Question: I need to do some "for" cycle in PHP that will generate table with vertical numbered cells. Here is the image for better understanding:

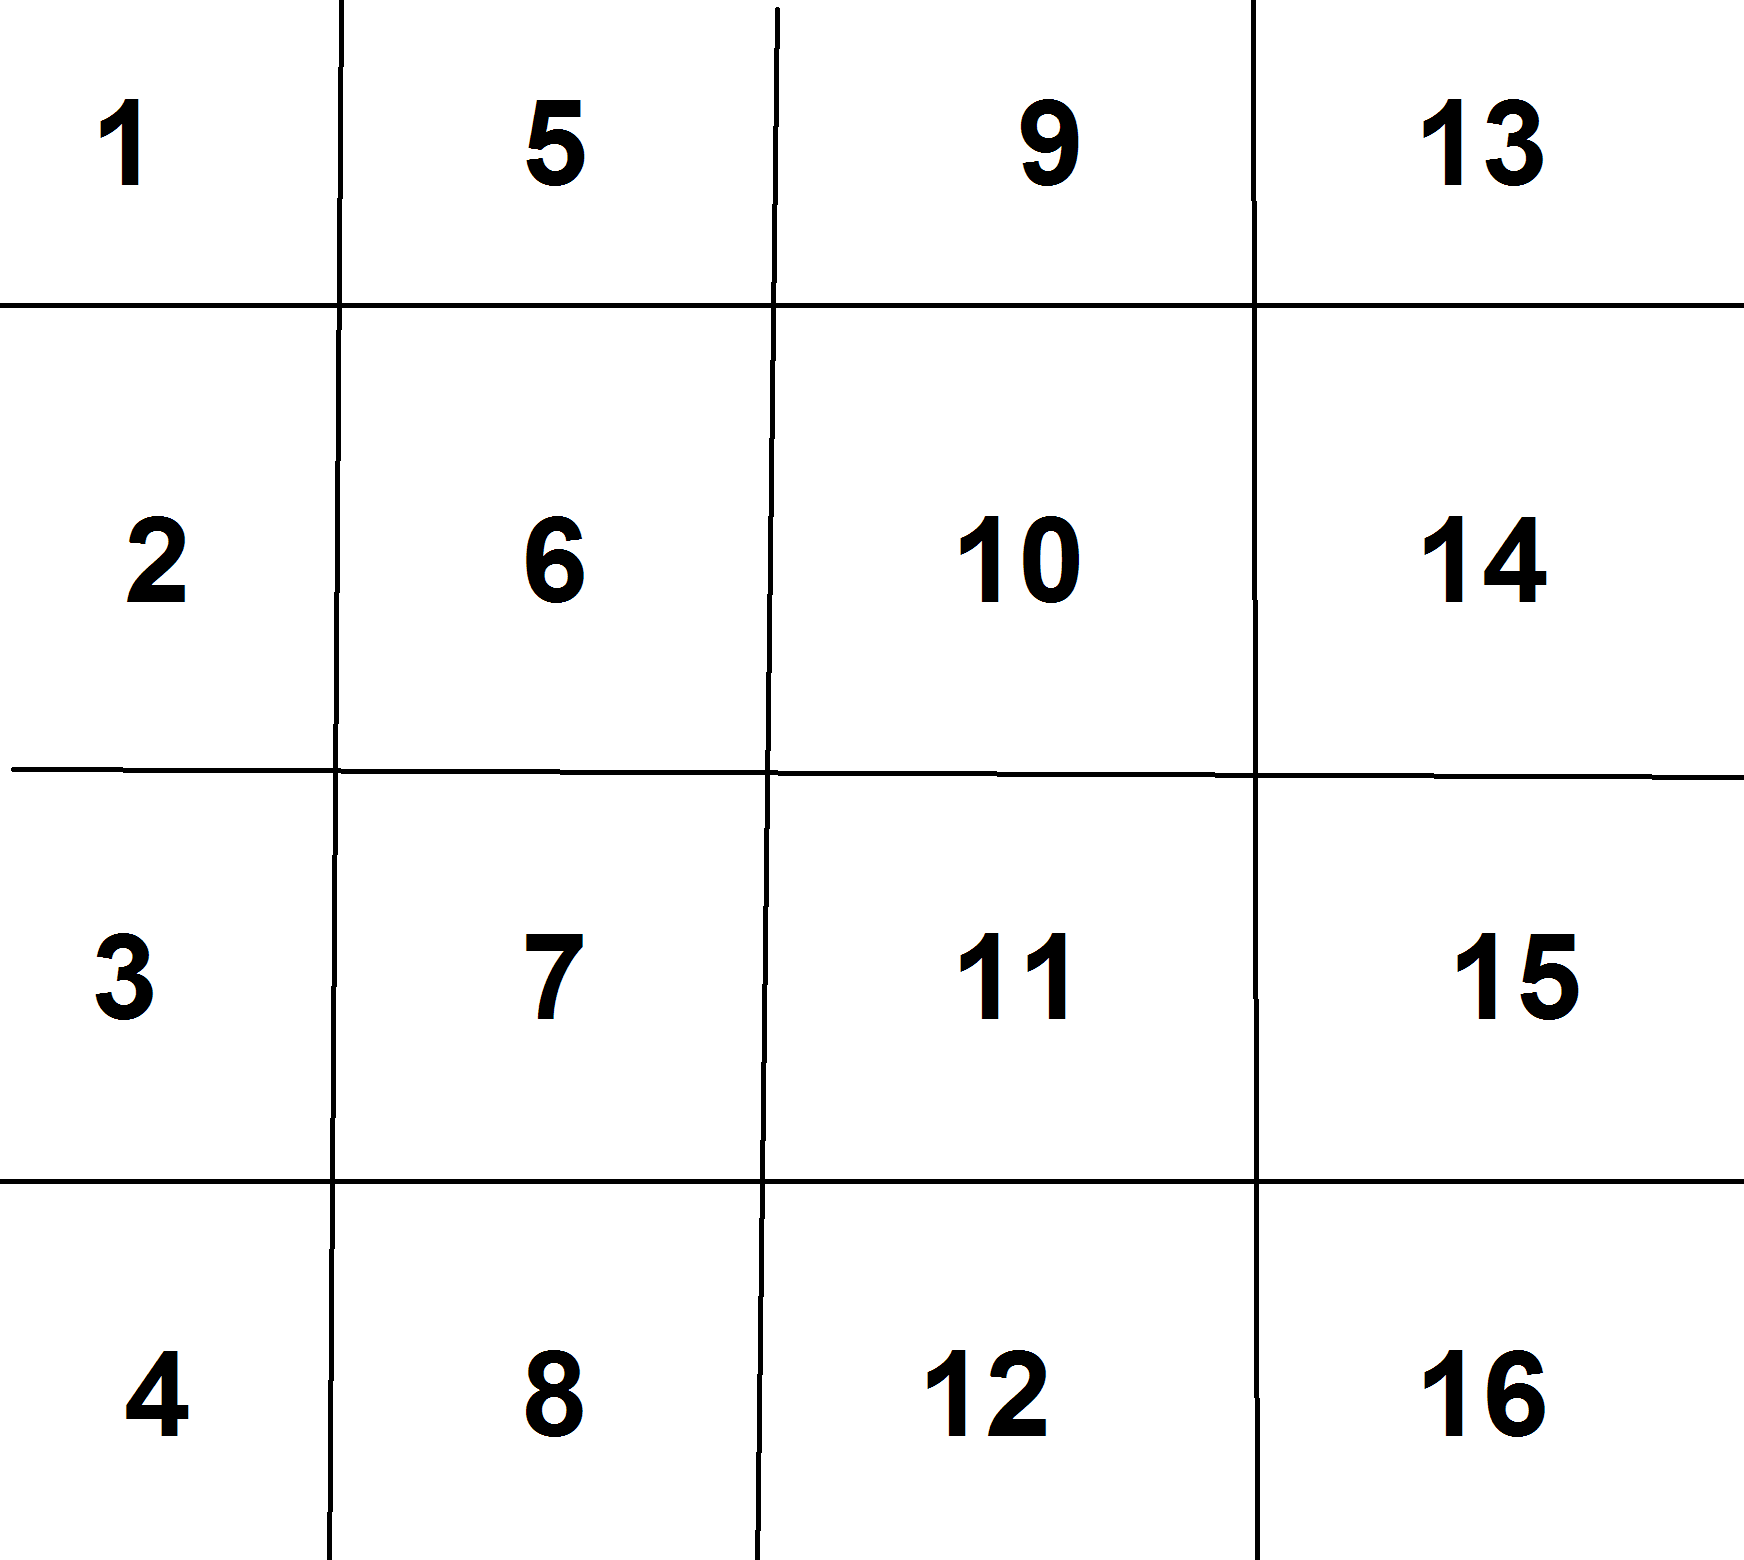
Answer: Here is the code you're looking for:
'''
<?php
$col = 4; //number of desired columns
$row = 5; //number of desired rows
echo "<table>
";
for($i = 1; $i<$row+1; $i++)
{
echo "<tr>
";
for($c = 0; $c<$col; $c++)
{
echo "<td>".($i + ($c*$row))."</td>
";
}
echo "</tr>
";
}
echo "</table>
"
?>
'''